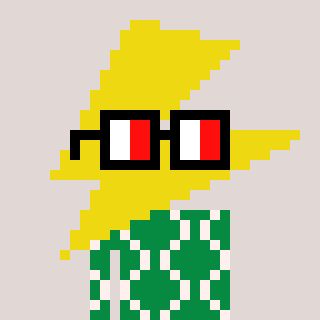
a pixel art character with square glasses with black frames and red eyes, a lightning bolt-shaped head and a green-colored body on a warm background